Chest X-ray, PA view. Patient: 27 years old, sex F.
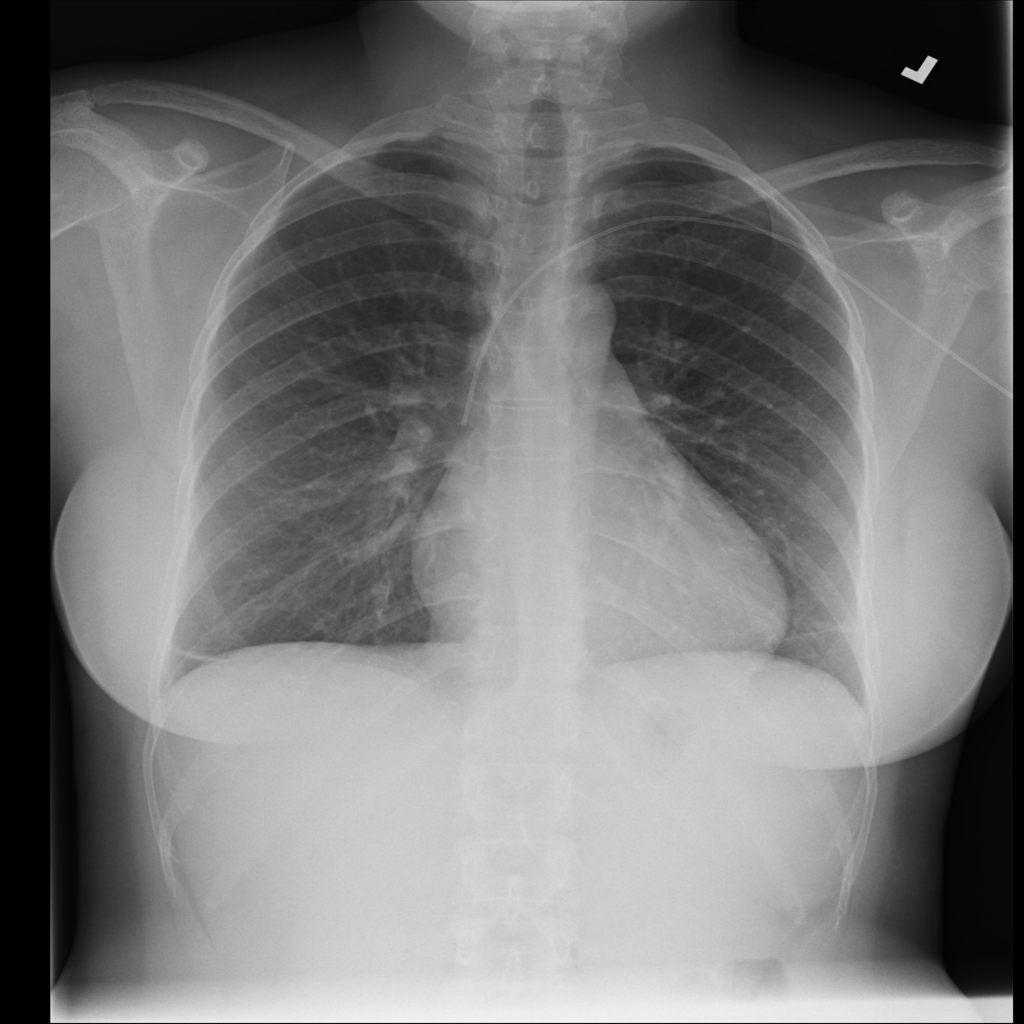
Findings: Atelectasis